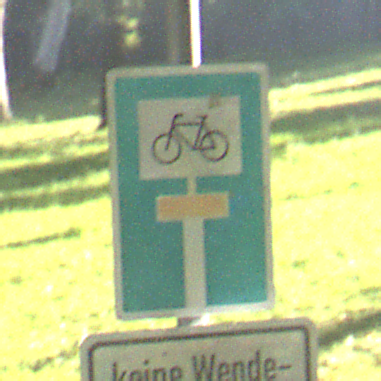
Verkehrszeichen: SackgasseRadverkehrDurchlaessig
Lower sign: HinweisGeaenderteVorfahrtVerkehrsfuehrungVerkehrsregelung3
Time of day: MorningAfternoon
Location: Outdoor (Nature)
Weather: Clear
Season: NotSpecified
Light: Natural